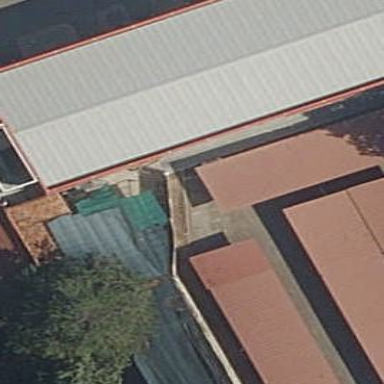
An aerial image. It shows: Building.